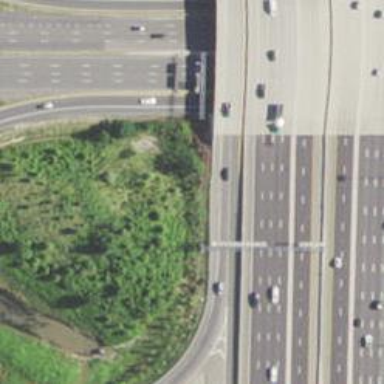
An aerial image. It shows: Motorway junction.